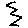
Label: zigzag